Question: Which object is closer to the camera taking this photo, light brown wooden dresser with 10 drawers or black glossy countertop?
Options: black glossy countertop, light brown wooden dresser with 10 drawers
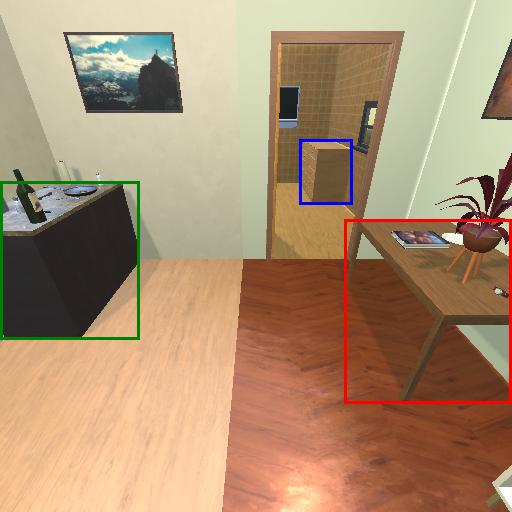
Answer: black glossy countertop